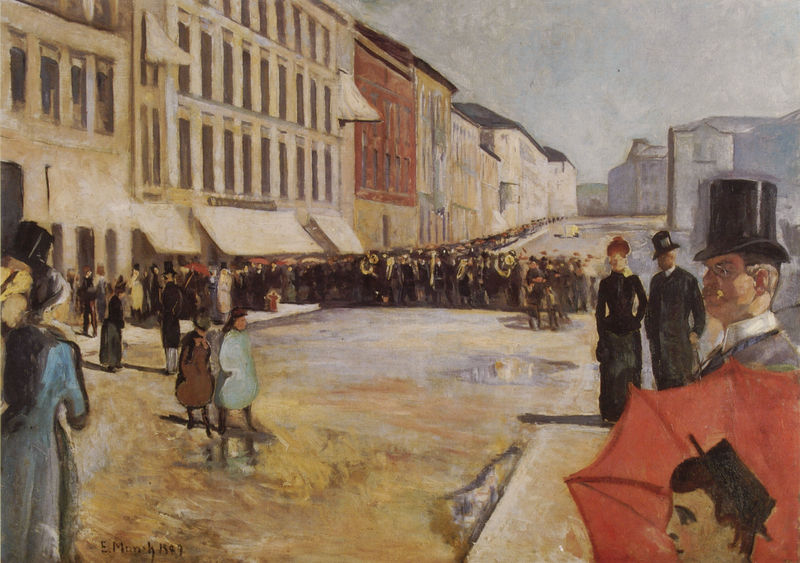
Titel: Musik auf der Karl Johann Strasse
Künstler: Edvard Munch
Standort: Zürich.
Institution: Kunsthaus
Schlagwörter: blau, gemälde, gruppe, himmel, mann, schatten, wasser, weiß, wolken, frauen, gelb, grün, impressionismus, kirchner, menschen, mädchen, ocker, stadt, abend, braun, bunt, damen, degas, fenster, frankreich, frau, grau, hut, hüte, jahrhundertwende, kleid, kleider, köpfe, licht, mitte, männer, orange, schaufenster, schwarz, straße, haus, regenschirm, rot, schirm, sonnenschirm, ansammlung, beige, gesellschaft, herren, menge, rock, symbolismus, versammlung, zylinder, anzug, anzüge, bart, schnurrbart, falten, kleidung, kragen, stehen, signatur, erde, horizont, häuser, morgen, spiegelung, gehen, sonne, haare, kind, paar, kinder, erdig, pfütze, fassade, fassaden, geschäft, vedute, wohnhäuser, dächer, dunst, geschäfte, kutsche, laden, läden, platz, promenade, schnäuzer, junge, trübe, tor, regen, melone, bad, überdachung, berlin, bürgersteig, gehsteig, spaziergang, munch, gehweg, kritik, trottoir, brille, bürger, norwegen, schlange, bürgertum, menschenmenge, viel, marsch, zwickel, edvard munch, ehepaar, zentrum, spaziergänger, parade, zuschauen, monokel, markise, paare, fensterfront, plat, häuserreihe, toreinfahrt, edward munch, feucht, markisen, ragen, blaue, jalousien, menschenauflauf, aufmarsch, überqueren, naß, bourgeoisie, sozialgeschichte, schurrbart, markiese, makise, fenstrreihen, sonnenschrim, traufseitig, caillebote, oslo, protestmarsch, regenscirm, trottoire, regend